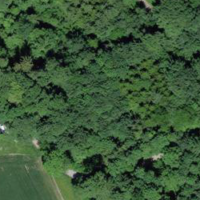
EUNIS habitat code: 41
Species observed at this site:
Clinopodium vulgare